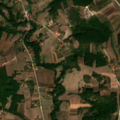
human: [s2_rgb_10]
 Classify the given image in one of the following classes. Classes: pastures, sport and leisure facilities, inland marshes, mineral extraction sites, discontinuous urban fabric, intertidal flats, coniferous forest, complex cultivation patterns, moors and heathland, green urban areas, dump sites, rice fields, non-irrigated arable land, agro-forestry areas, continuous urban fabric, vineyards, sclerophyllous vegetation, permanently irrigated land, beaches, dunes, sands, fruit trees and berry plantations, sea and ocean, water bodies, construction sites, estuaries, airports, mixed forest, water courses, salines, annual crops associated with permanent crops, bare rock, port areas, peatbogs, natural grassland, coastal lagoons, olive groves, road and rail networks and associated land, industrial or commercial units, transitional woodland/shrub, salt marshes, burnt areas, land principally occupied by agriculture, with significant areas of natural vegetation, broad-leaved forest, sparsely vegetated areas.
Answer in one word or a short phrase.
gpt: discontinuous urban fabric, complex cultivation patterns, land principally occupied by agriculture, with significant areas of natural vegetation